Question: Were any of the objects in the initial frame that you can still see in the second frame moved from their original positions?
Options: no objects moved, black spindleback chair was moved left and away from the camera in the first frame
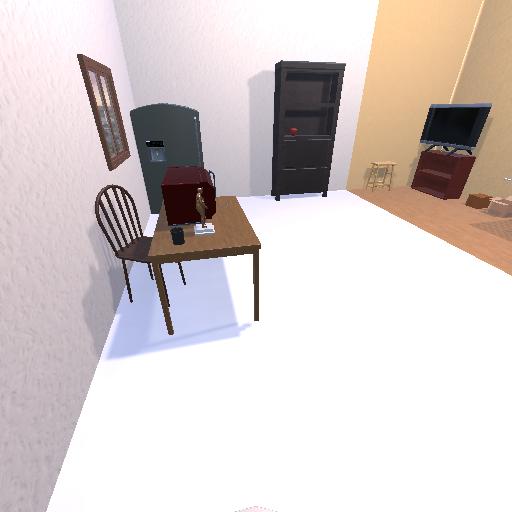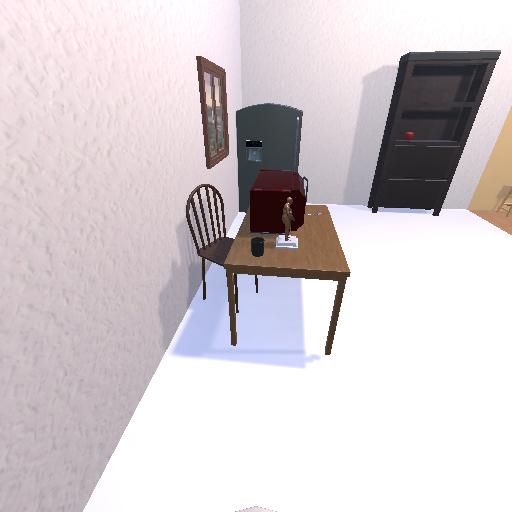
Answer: no objects moved